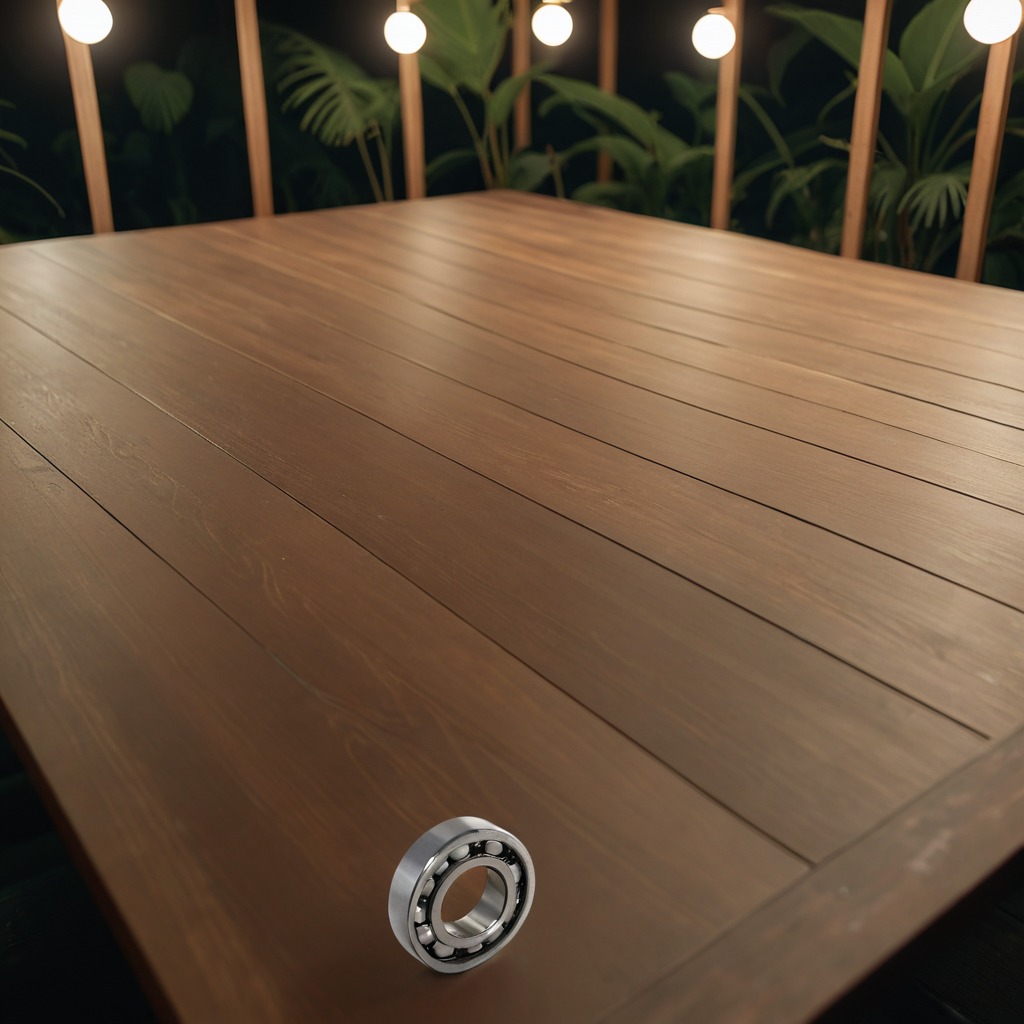
A metal ball bearing is lying on the wooden table.